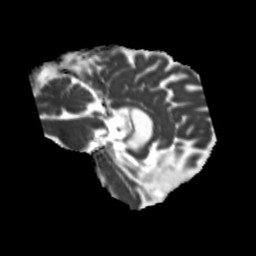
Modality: MD
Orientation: sagittal
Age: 68
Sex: male
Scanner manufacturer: siemens
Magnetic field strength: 3 T
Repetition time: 5.25 s
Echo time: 0.08 s